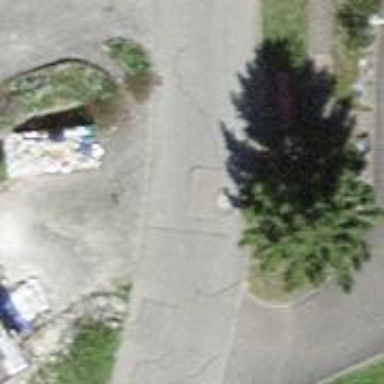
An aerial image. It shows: Bench for seating.